Question: I'm using Rational ClearCase and I'm a little uncertain how to proceed and can't find much help online.
I'm attempting to deliver several tasks, some of which involved moving around some folders in child directories (in case that's relevant).
When I go to Deliver From Stream to Default, I get the following error:
> An error occurred during the Deliver operation.
An error occurred while checking out or merging the directories in the target view.
Clicking OK reveals a little more information, but nothing I've been able to use:
> Unable to checkout the directory element "xxx". This may cause additional checkout and merge failures for files and directories contained within
An error occurred while checking out or merging the directories in the target view.
Unable to perform merge.
Unable to do integration.
When merging, the parent directory has the Status 'Unknown Error' while all other child directories have a status of OK:

I've tried the suggestions on <URL>:
The integration stream is definitely locked.
When I try to search for checkouts with the command line:
'''
cd <integration_directory>
cleartool lsco -r
'''
I get the following error:
> cleartool: Error: Not an object in a vob: ".".
I've delivered to this project dozens of times without getting any such errors.
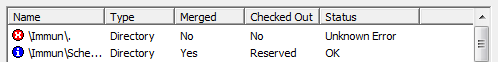
Answer: Any kind of error on a snapshot view during a merge (or an UCM merge: a deliver) means an update issue.
Usually, a merge (or deliver) using as a destination view a snapshot view starts by updating the view.
But if that view was partially updated, the merge won't be able to proceed fully.
Hence the need to do the update, always from the root of the view (and not one of its sub-folders).